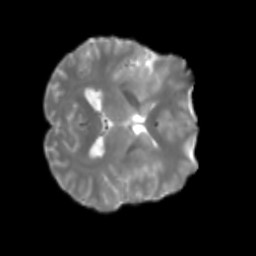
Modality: T2w
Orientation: axial
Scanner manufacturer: siemens
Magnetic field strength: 3 T
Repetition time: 4 s
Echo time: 0.0594 s